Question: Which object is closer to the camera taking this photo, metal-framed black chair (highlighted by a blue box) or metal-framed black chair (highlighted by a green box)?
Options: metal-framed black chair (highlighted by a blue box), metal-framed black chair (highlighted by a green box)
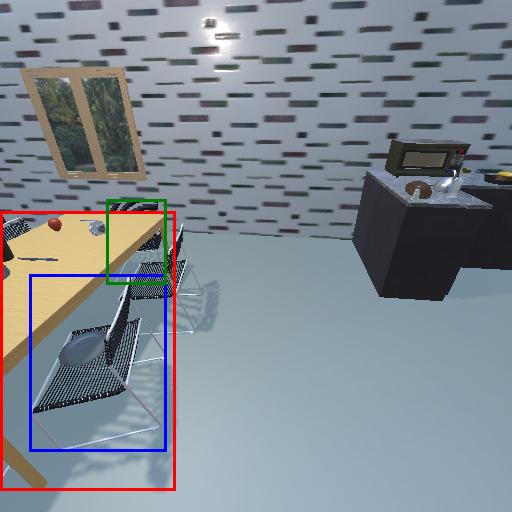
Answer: metal-framed black chair (highlighted by a blue box)